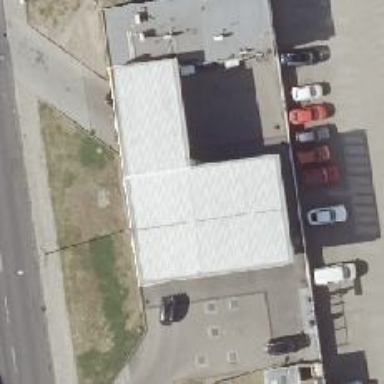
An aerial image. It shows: Fuel station.